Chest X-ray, PA view. Patient: 59 years old, sex M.
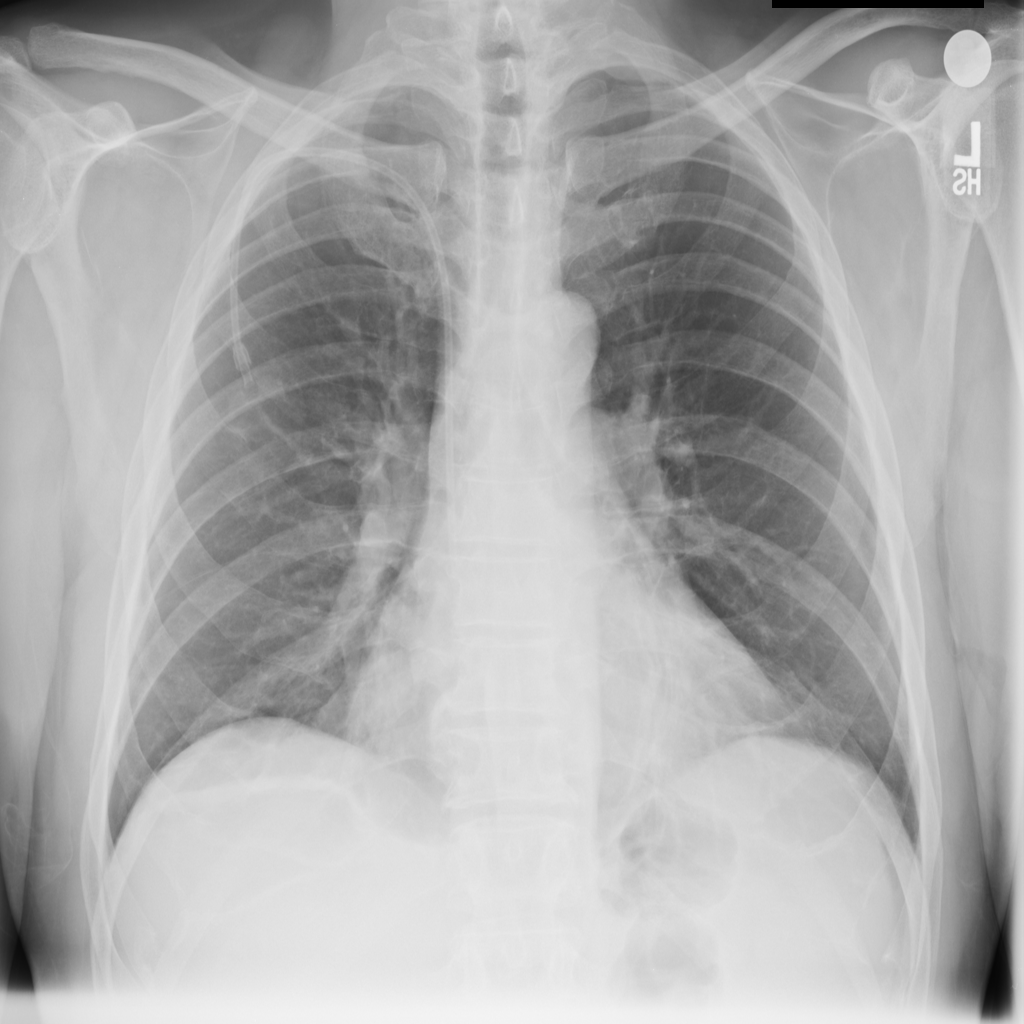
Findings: No Finding